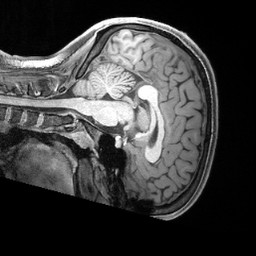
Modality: T1w
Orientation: sagittal
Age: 21
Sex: female
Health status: healthy
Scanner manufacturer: siemens
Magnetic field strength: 3 T
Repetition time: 2.4 s
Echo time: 0.00222 s